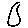
Label: moon